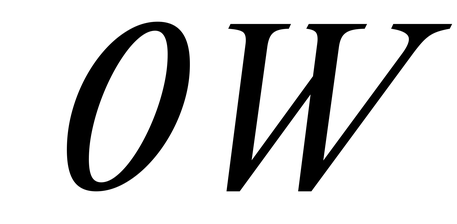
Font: LibreCaslonText-Italic_Italic